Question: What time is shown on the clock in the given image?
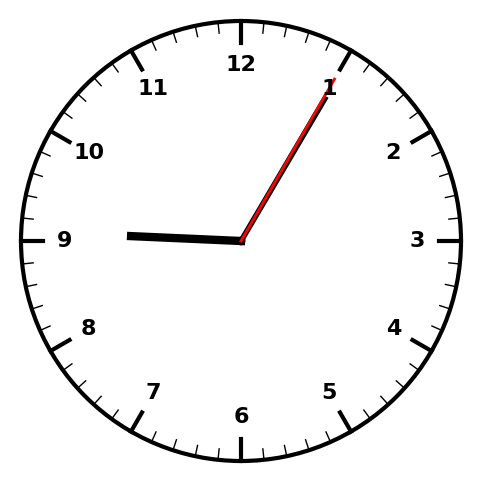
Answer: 09:05:05